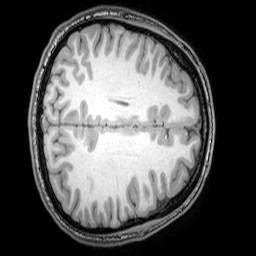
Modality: T1w
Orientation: axial
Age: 21
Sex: male
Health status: healthy
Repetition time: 0.081 s
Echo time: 0.037 s